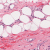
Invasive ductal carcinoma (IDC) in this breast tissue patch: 0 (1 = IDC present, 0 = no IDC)